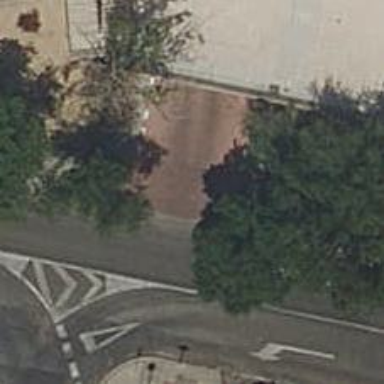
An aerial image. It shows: Sidewalk.